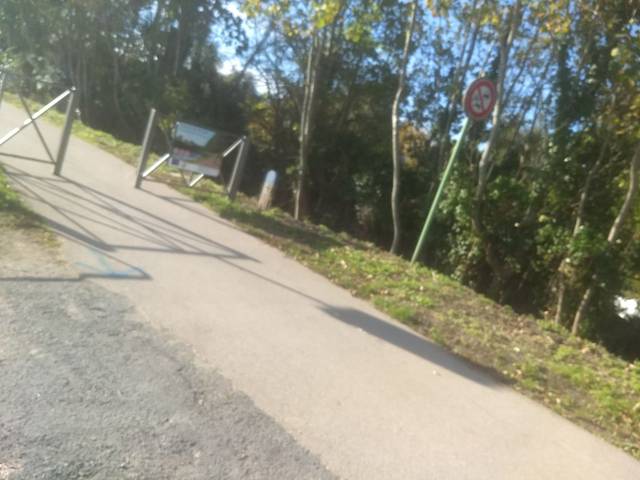
Region: France
Coordinates: 50.299, 2.778